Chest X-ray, AP view. Patient: 34 years old, sex F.
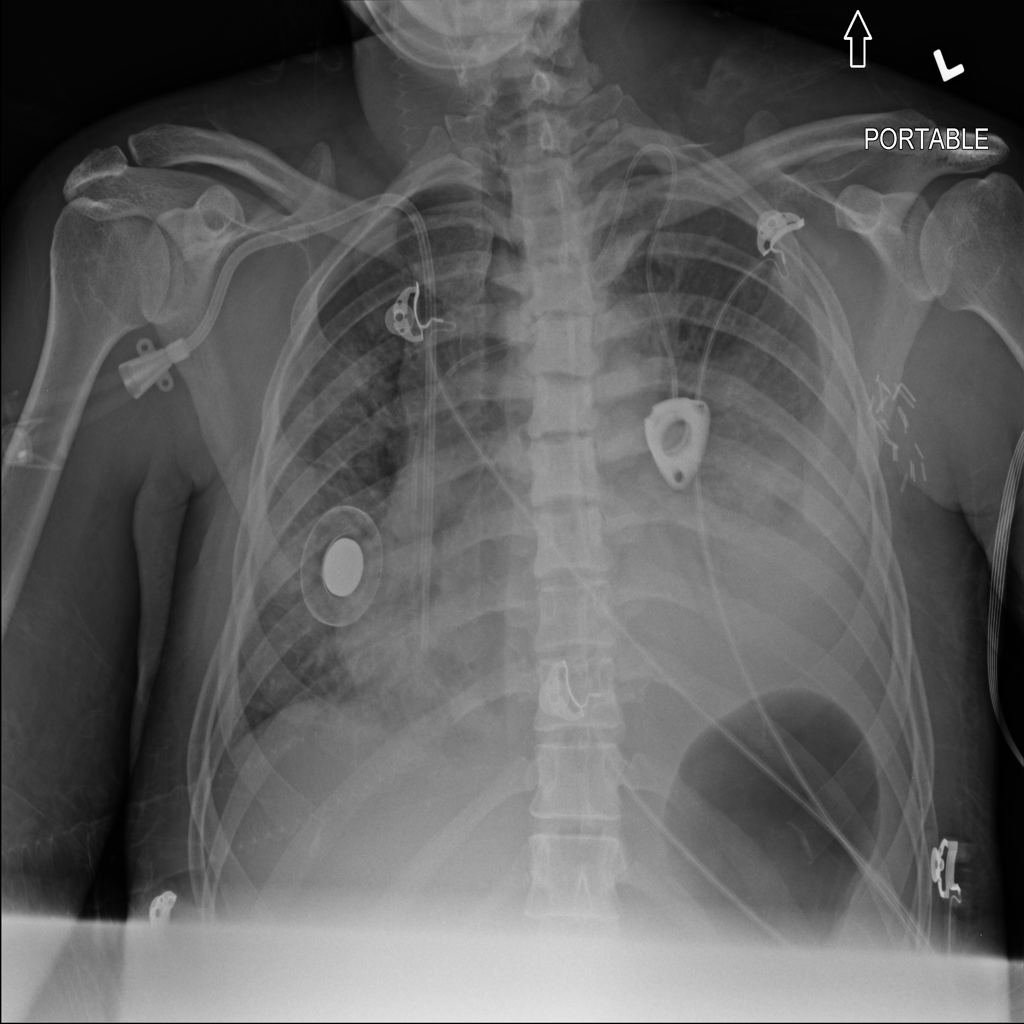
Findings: No Finding